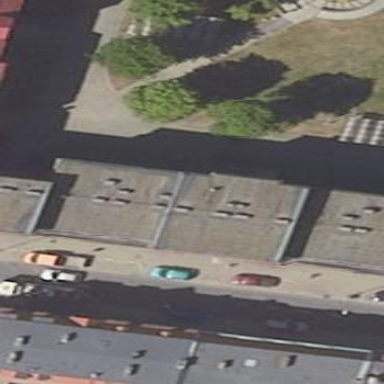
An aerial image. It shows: Dormitory building.